【题型】解答题　【知识点】立体几何　【难度】medium
如图，在四棱锥 \(P-ABCD\) 中，\(AD \parallel BC\)，\(\angle ADC = \angle PAB = \frac{\pi}{2}\)，\(BC = CD = \frac{1}{2}AD\)。\(E\) 为棱 \(AD\) 的中点，异面直线 \(PA\) 与 \(CD\) 所成角的大小为 \(\frac{\pi}{2}\)。\\[6pt]
(1) 求证：\(CD \parallel\) 平面 \(PBE\)；\\[6pt]
(2) 若二面角 \(P-CD-A\) 的大小为 \(\frac{\pi}{4}\)，求直线 \(PA\) 与平面 \(PCE\) 所成角的正弦值。

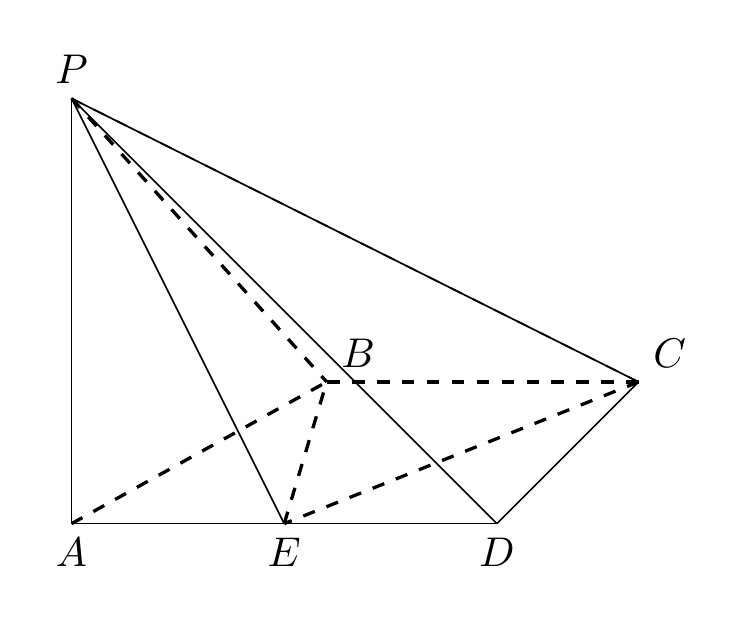
【解答】
【解析】（1）因为 \(AD \parallel BC\)，\(BC = \frac{1}{2}AD\)，\(E\) 为棱 \(AD\) 的中点，\\
所以 \(BC \parallel ED\) 且 \(BC = ED\)，所以四边形 \(BCDE\) 是平行四边形。\\
所以 \(CD \parallel BE\)，又 \(BE \subset\) 平面 \(PBE\)，\(CD\) 不在平面 \(PBE\) 上，\\
由线面平行的判定定理知，\(CD \parallel\) 平面 \(PBE\)。\\[6pt]
（2）解法一：因为 \(\angle PAB = \frac{\pi}{2}\)，即 \(PA \perp AB\)，且异面直线 \(PA\) 与 \(CD\) 所成的角为 \(\frac{\pi}{2}\)，即 \(PA \perp CD\)，\\
又 \(AB \cap CD = M\)，\(AB, CD \subset\) 平面 \(ABCD\)，\(AP \perp\) 平面 \(ABCD\)，\\
又 \(CD \perp AD\)，由三垂线定理可得 \(CD \perp PD\)，\\
因此 \(\angle PDA\) 是二面角 \(P-CD-A\) 的平面角，\(\angle PDA = \frac{\pi}{4}\)，所以 \(PA = AD\)，\\
不妨设 \(AD = 2a\)，则 \(BC = CD = \frac{1}{2}AD = a\)，\\
以 \(A\) 为坐标原点，平行于 \(CD\) 的直线为 \(x\) 轴，\(AD\) 所在直线为 \(y\) 轴，\(AP\) 所在直线为 \(z\) 轴，\\
建立如图所示的空间直角坐标系，\\
所以 \(P(0,0,2a)\)，\(E(0,a,0)\)，\(C(-a,2a,0)\)，（其中 \(a > 0\)），\\[6pt]
则 \(\overrightarrow{EC} = (-a,a,0)\)，\(\overrightarrow{PE} = (0,a,-2a)\)，\(\overrightarrow{AP} = (0,0,2a)\)，\\

设平面 \(PCE\) 的一个法向量为 \(\vec{n} = (x,y,z)\)，\\
则 \(\begin{cases} \vec{n} \cdot \overrightarrow{PE} = 0 \\ \vec{n} \cdot \overrightarrow{EC} = 0 \end{cases}\)，可得 \(\begin{cases} y - 2z = 0 \\ -x + y = 0 \end{cases}\)，\\
令 \(y = 2\)，则 \(x = 2\)，\(z = 1\)，可得 \(\vec{n} = (2,2,1)\)，\\
设直线 \(PA\) 与平面 \(PCE\) 所成角为 \(\theta\)，\\
则 \(\sin\theta = |\cos < \overrightarrow{AP},\vec{n} >| = \frac{|\overrightarrow{AP} \cdot \vec{n}|}{|\overrightarrow{AP}||\vec{n}|} = \frac{2}{3 \times 2} = \frac{1}{3}\)，\\
即直线 \(PA\) 与平面 \(PCE\) 所成角的正弦值为 \(\frac{1}{3}\)。\\[6pt]
解法二：过 \(A\) 作 \(AH \perp CE\)，交 \(CE\) 的延长线于 \(H\)，连接 \(PH\)，\\[6pt]

由（1）知：\(CD \parallel BE\)，\\
因为 \(PA \perp CD\)，所以 \(PA \perp BE\)，\\
因为 \(\angle ADC = \angle PAB = \frac{\pi}{2}\)，即 \(PA \perp AB\)，\\
又 \(AB \cap BE = B\)，\(AB, BE \subset\) 平面 \(ABCD\)，所以 \(PA \perp\) 平面 \(ABCD\)，\\
因为 \(CE \subset\) 平面 \(ABCD\)，所以 \(PA \perp CE\)，\\
又 \(AH\) 是 \(PH\) 在平面 \(ABCD\) 上的射影，由三垂线定理知，\(PH \perp CE\)，\\
又 \(PA \cap PH = P\)，所以 \(CE \perp\) 平面 \(PAH\)，\\
再过 \(A\) 作 \(AI \perp PH\)，交 \(PH\) 于 \(I\)，\\
因为 \(CE \perp\) 平面 \(PAH\)，\(AI \subset\) 平面 \(PAH\)，所以 \(AI \perp CE\)，\\
又 \(PH \cap CE = H\)，所以 \(AI \perp\) 平面 \(PCE\)，所以 \(\angle API\) 即为直线 \(PA\) 与平面 \(PCE\) 所成的角。
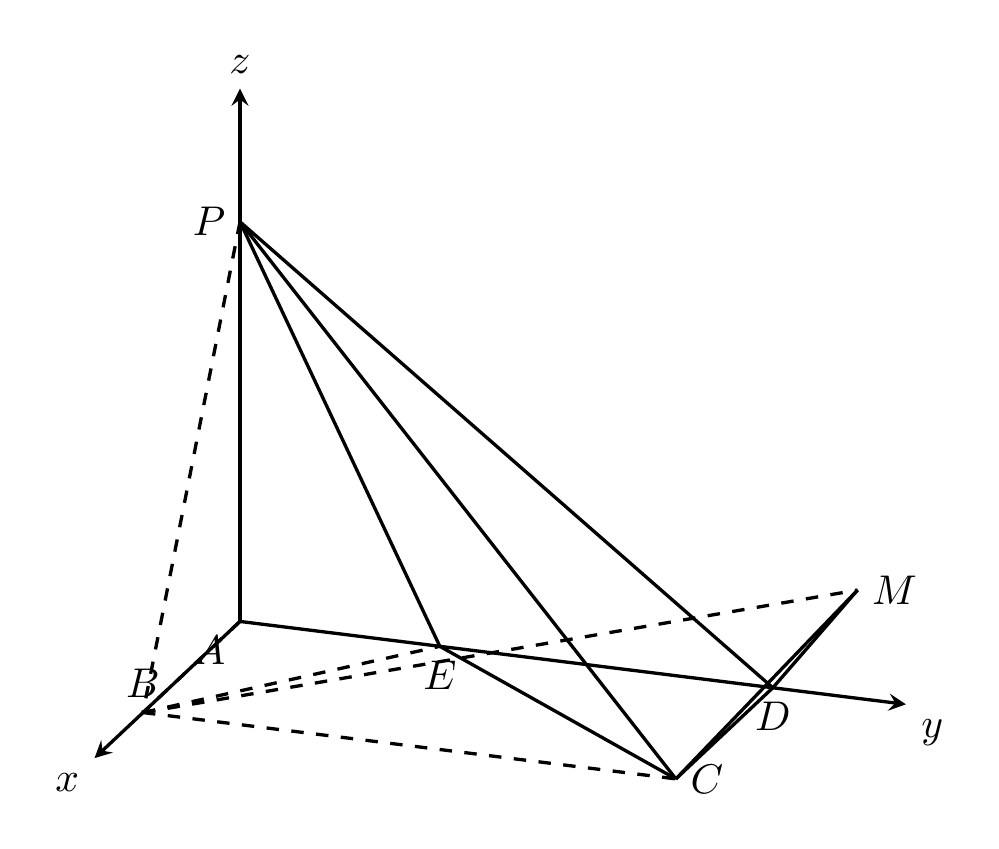
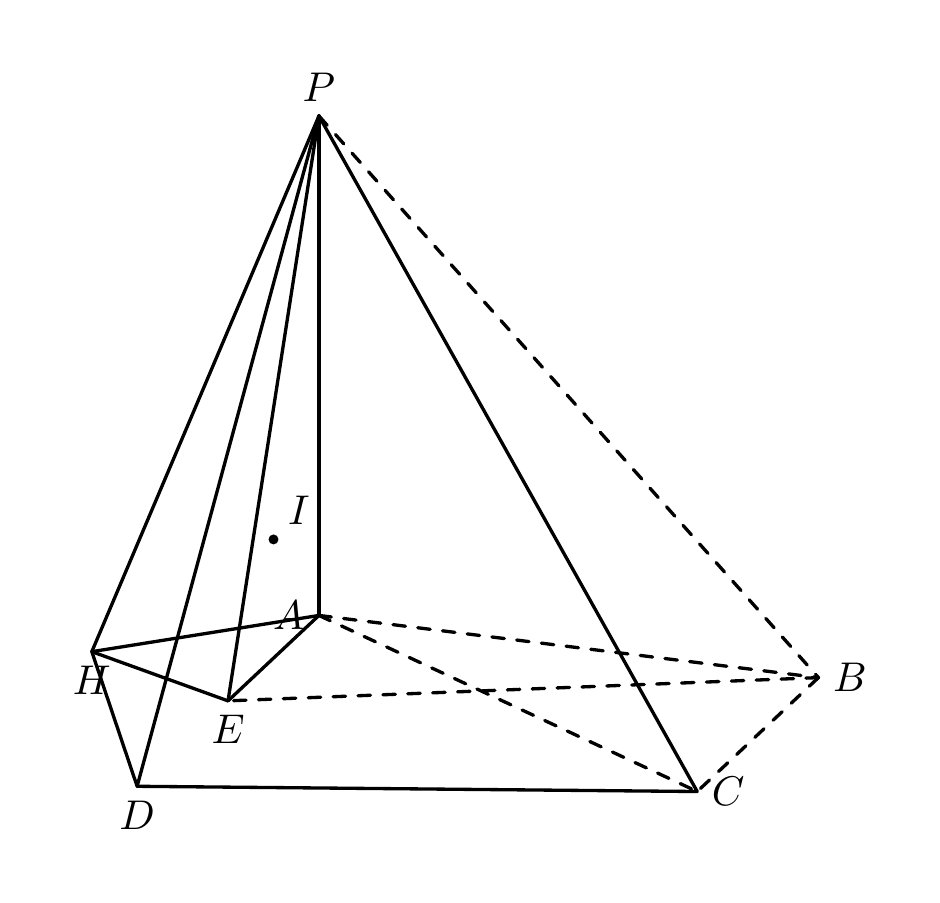